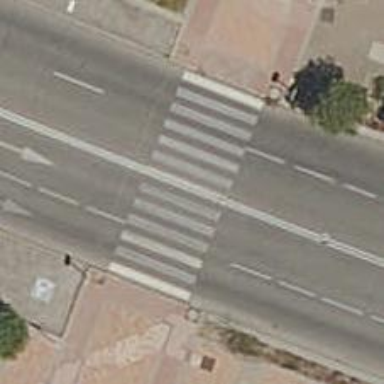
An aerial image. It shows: Uncontrolled crossing on the road.